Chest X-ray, PA view. Patient: 40 years old, sex F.
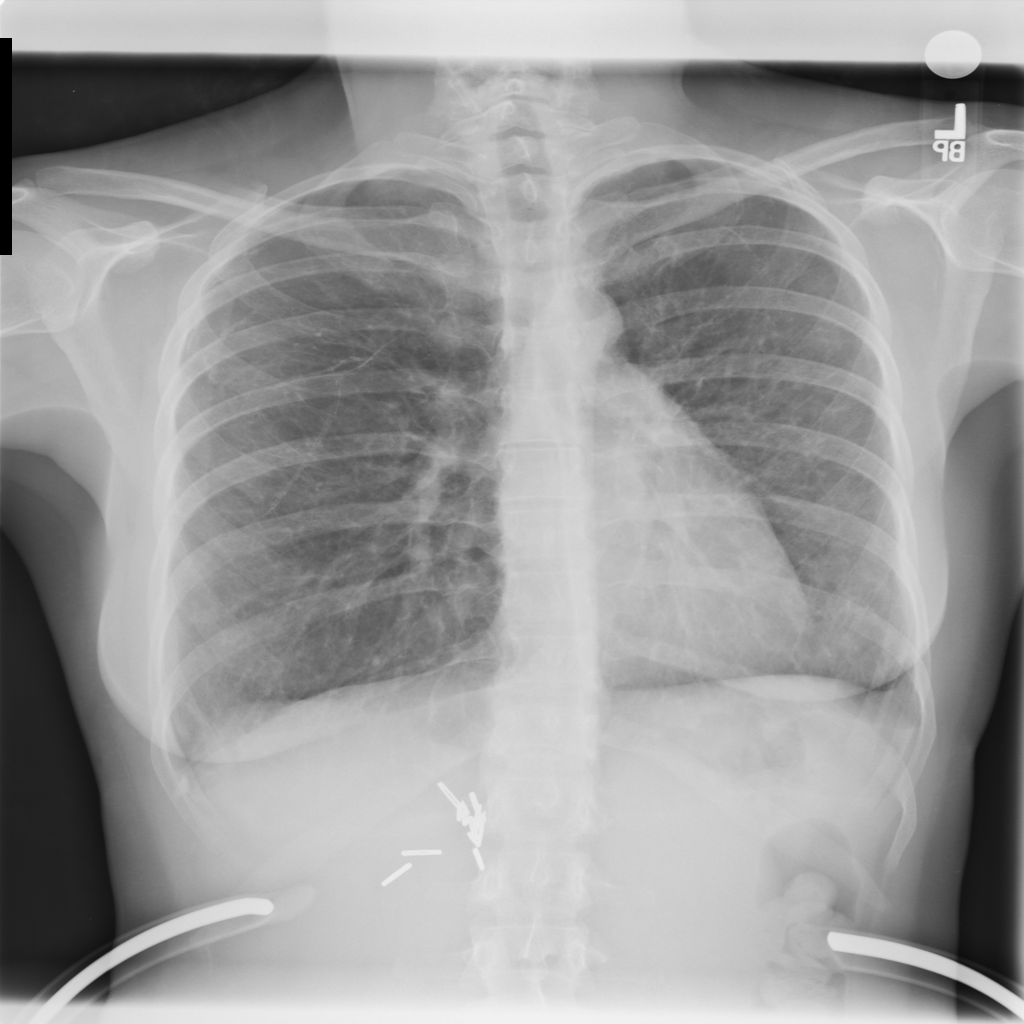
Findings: No Finding